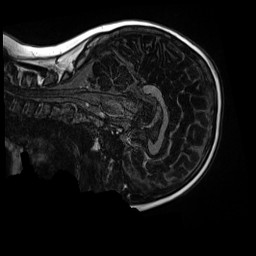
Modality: MP2RAGE
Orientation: sagittal
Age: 9
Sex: male
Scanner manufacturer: siemens
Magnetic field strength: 3 T
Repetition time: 4 s
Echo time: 0.00303 s